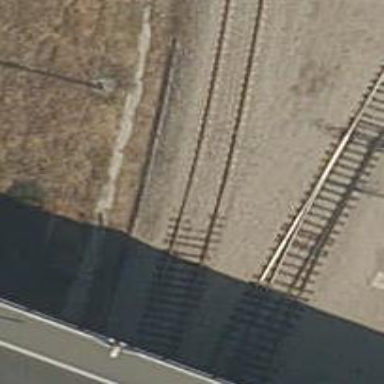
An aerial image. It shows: Railway yard with electrified contact lines.